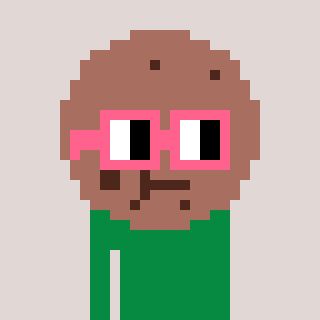
a pixel art character with square pink glasses, a cookie-shaped head and a green-colored body on a warm background